Field crop: tomato
Growth stage: 1
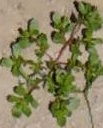
Species: portulaca